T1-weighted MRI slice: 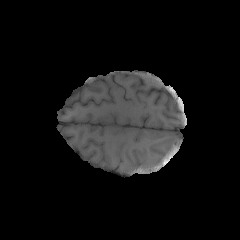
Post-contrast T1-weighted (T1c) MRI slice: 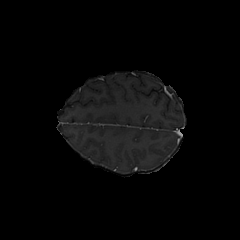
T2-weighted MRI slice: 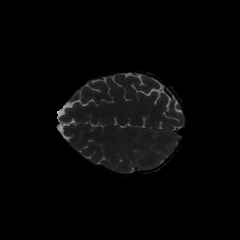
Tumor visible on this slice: no